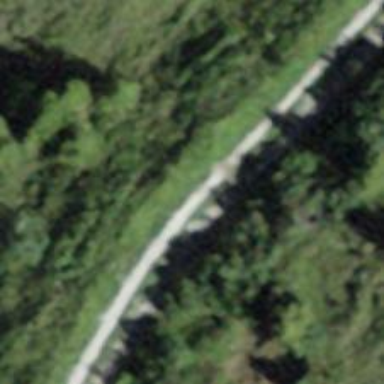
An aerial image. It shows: Track with grade2 tracktype.